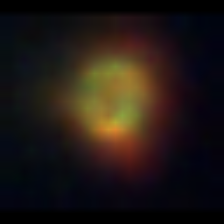
Taxon: NanoPlankton
Group: Other